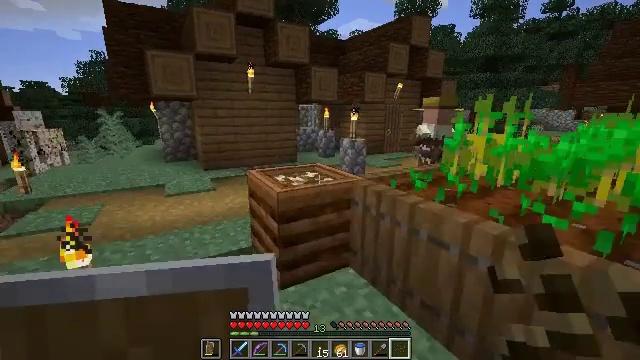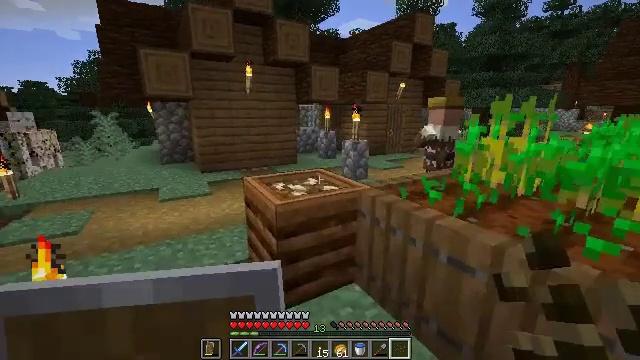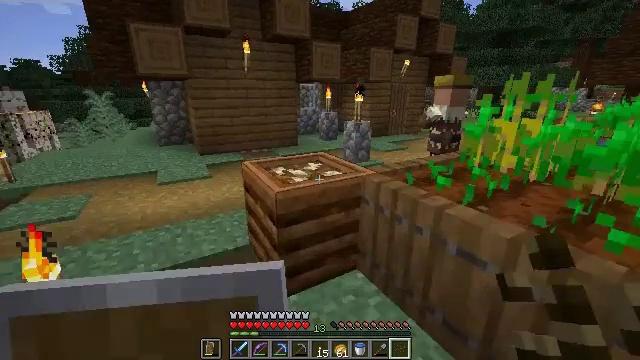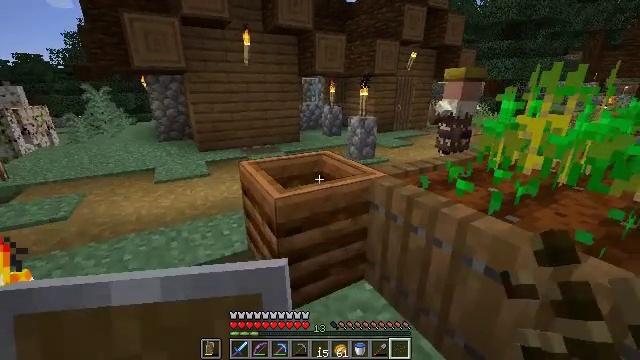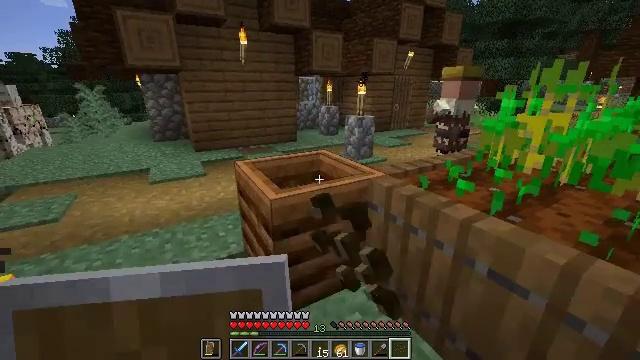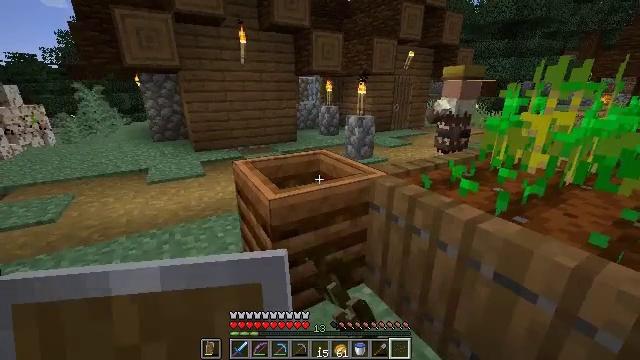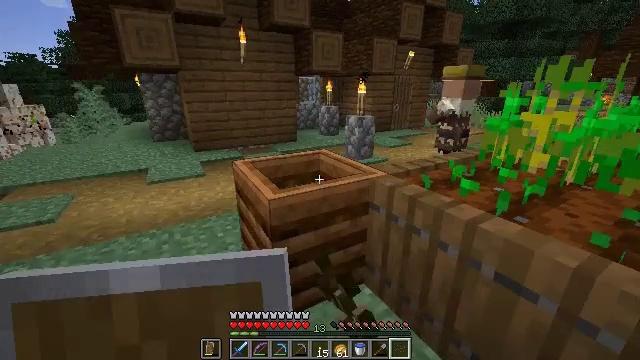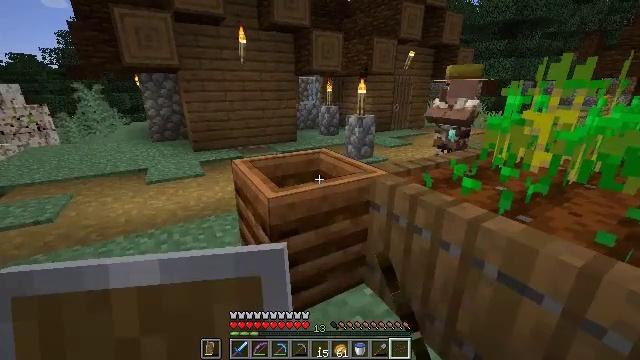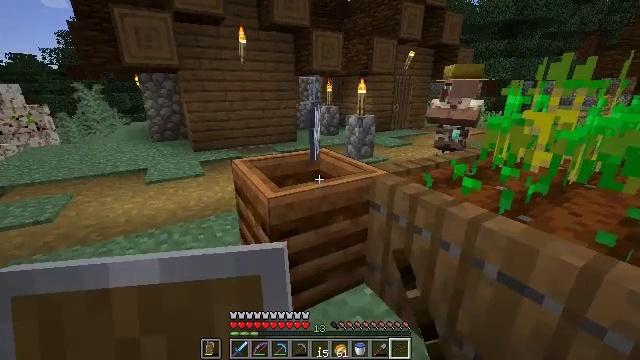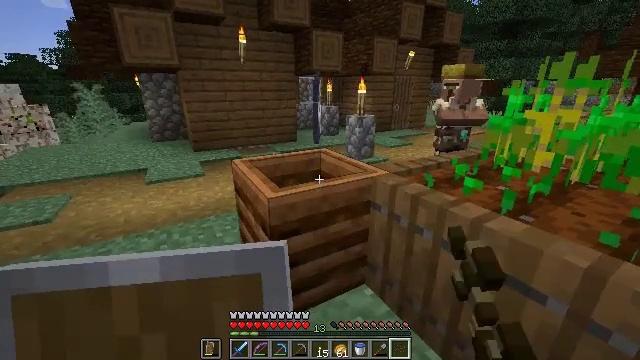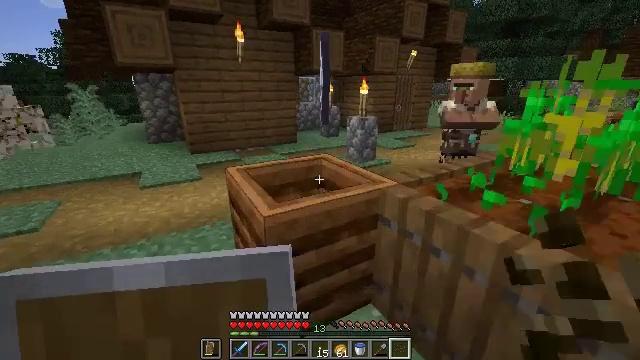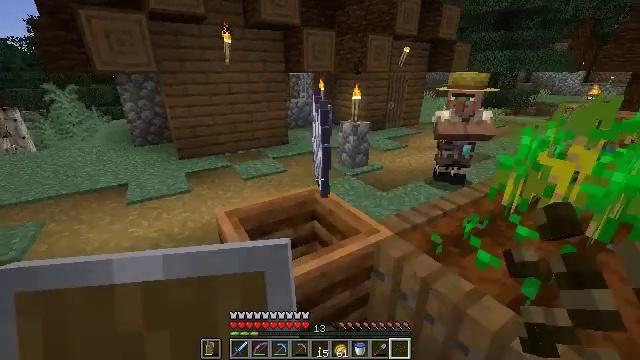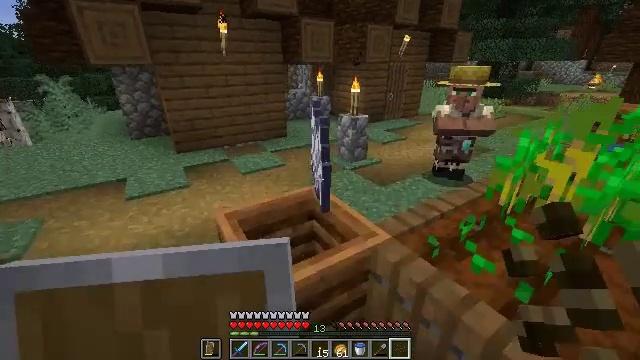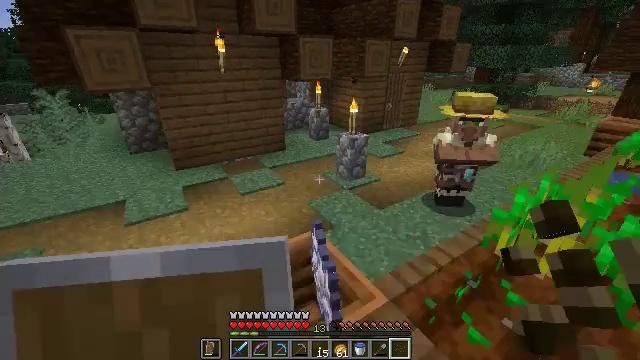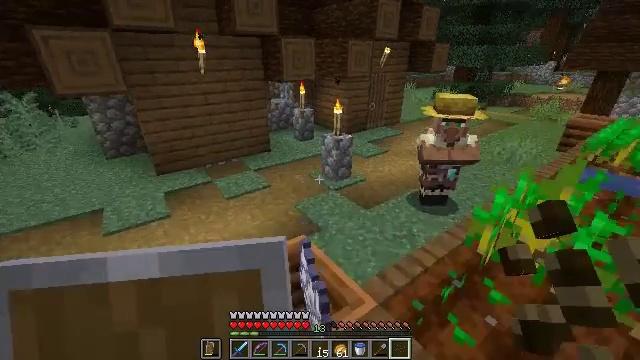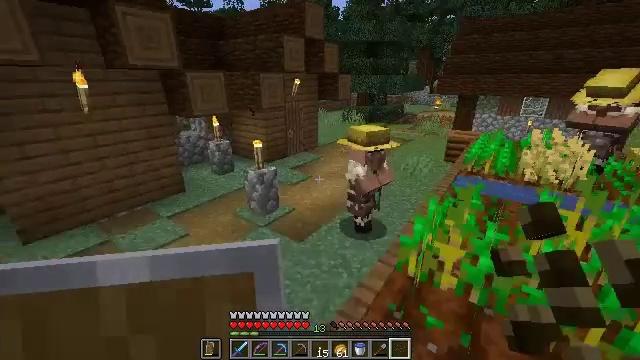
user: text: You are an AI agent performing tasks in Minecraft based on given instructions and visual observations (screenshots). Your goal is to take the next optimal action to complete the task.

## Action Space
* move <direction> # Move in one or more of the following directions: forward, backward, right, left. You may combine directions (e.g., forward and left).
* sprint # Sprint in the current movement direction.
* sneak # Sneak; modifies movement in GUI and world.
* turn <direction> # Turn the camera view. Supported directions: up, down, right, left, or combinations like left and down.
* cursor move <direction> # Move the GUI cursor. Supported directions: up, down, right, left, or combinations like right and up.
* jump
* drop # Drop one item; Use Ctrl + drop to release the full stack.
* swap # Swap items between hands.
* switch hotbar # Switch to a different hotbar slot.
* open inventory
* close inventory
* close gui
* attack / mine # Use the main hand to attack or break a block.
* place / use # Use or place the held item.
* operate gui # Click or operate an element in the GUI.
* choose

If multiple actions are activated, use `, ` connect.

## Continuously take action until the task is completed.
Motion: motion action
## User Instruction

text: Break the mature wheat plants.
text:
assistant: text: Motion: move forward
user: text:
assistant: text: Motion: move forward, turn down
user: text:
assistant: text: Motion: turn down, use / place
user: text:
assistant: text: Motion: use / place
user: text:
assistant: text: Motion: no_op
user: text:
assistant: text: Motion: no_op
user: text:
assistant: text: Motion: no_op
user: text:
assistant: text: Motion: no_op
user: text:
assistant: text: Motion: move forward
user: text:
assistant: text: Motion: move forward
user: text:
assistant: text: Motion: move forward, turn right and down, jump
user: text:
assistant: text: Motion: move forward, turn down, jump
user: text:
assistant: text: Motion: move forward, jump
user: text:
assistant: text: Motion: move forward, turn right
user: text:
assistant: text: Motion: move forward, turn right and up
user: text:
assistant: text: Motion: move forward, turn right
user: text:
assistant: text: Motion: move forward
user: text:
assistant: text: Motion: move forward
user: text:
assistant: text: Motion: move forward, turn right and up, switch to hotbar 1
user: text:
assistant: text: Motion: move forward, turn right and up, switch to hotbar 1
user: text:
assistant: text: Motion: move forward, turn right
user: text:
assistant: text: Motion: move forward
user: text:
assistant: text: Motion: move forward
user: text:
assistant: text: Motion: move forward
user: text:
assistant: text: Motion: move forward
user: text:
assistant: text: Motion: move forward, turn down
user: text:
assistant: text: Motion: move forward
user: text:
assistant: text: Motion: move forward, turn left and down
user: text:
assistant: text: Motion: move forward, turn left and down
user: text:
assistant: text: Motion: turn left, use / place